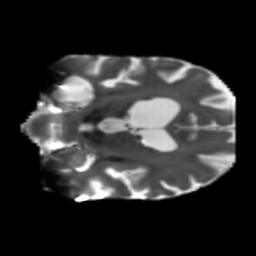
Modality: T2w
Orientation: coronal
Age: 75
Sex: male
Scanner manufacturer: siemens
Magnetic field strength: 3 T
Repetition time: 5.25 s
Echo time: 0.08 s